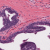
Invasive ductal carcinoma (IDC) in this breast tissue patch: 0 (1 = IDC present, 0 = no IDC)